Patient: sex M, age 62
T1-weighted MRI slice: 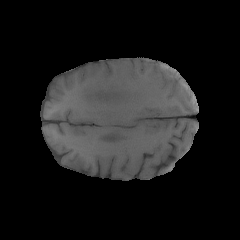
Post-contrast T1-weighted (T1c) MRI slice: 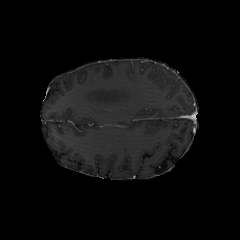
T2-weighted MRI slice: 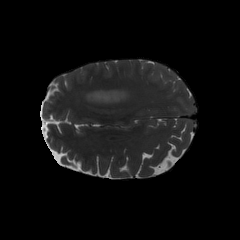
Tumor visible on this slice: yes
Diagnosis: Glioblastoma, IDH-wildtype
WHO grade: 4